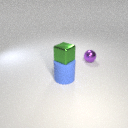
large blue rubber cylinder below small green metal cube